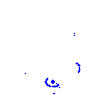
Particle: proton